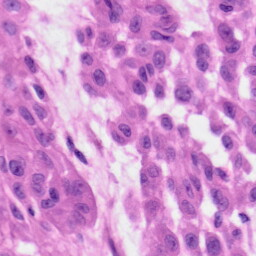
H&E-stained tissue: Skin